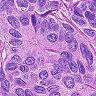
Metastatic tissue present: yes